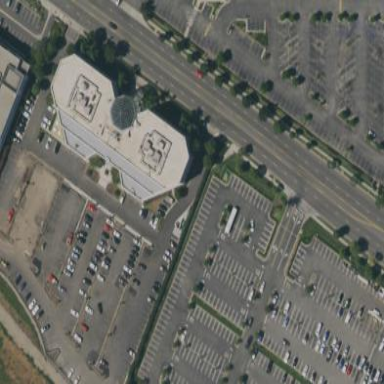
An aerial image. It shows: Office building.